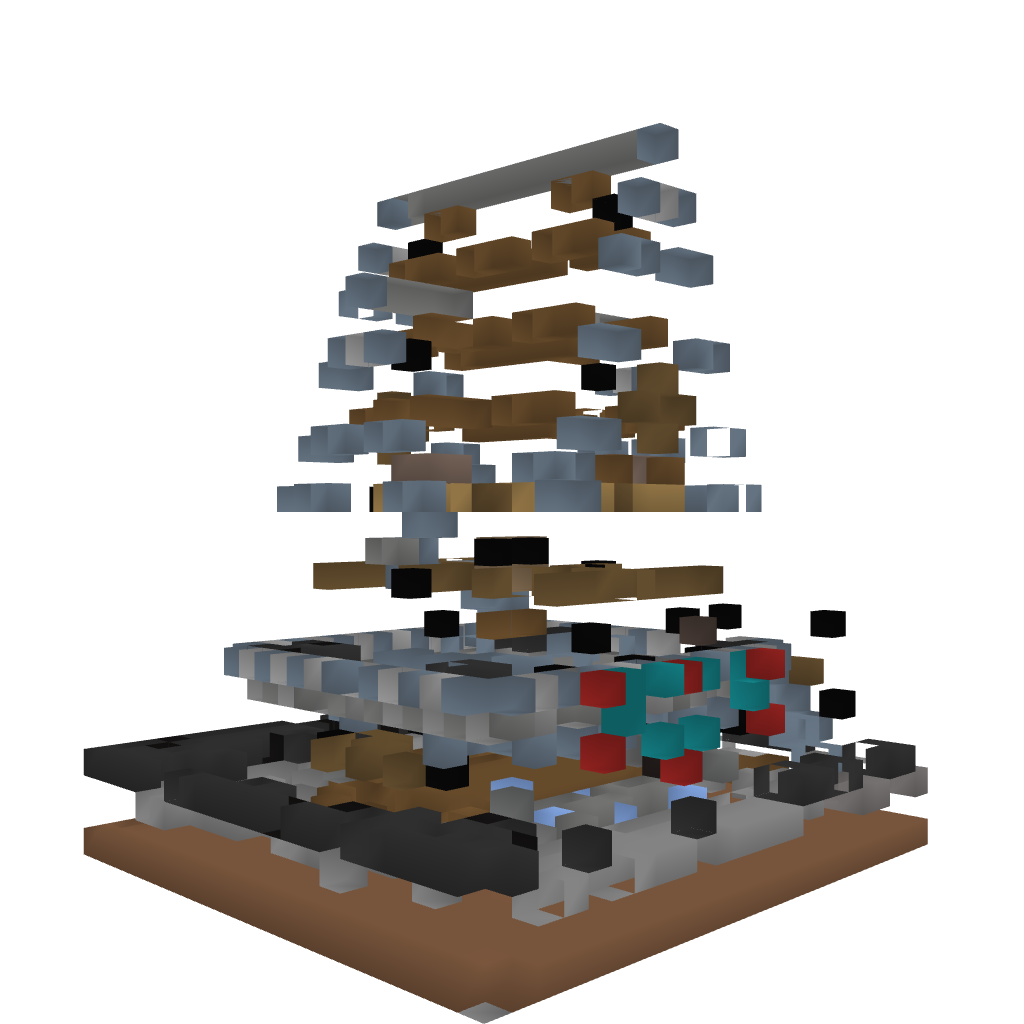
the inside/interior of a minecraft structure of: Blue Wolf Inn